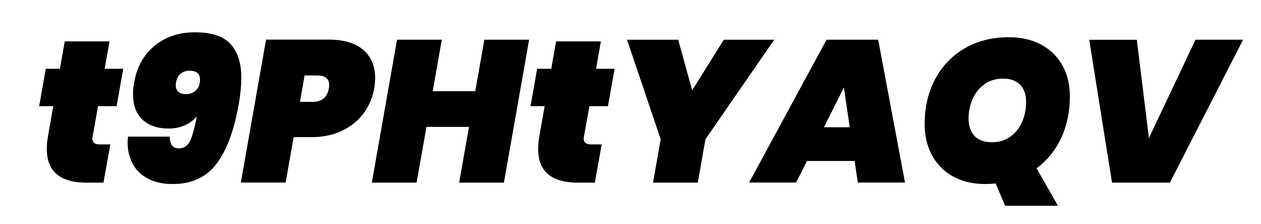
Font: Poppins-BlackItalic